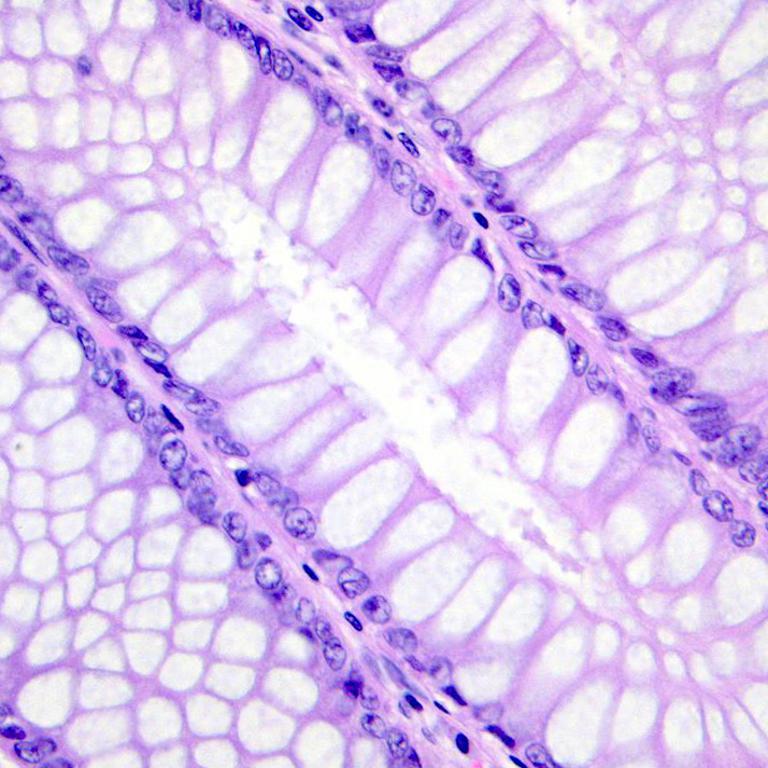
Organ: colon
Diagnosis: benign